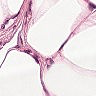
Metastatic tissue present: no